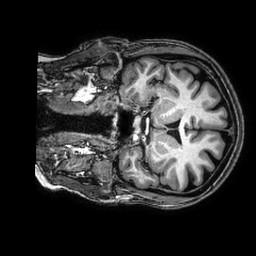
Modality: T1w
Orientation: coronal
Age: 54
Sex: female
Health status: healthy